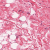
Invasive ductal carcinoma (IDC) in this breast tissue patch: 0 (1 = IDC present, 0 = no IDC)